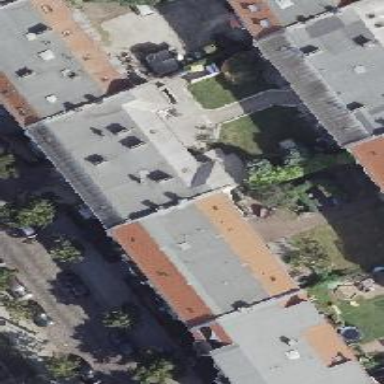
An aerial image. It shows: Building consisting of apartments with double saltbox roof shape.